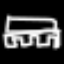
Label: bed